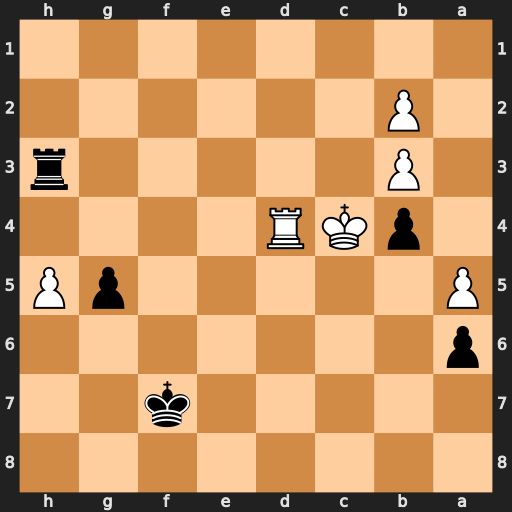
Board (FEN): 8/5k2/p7/P5pP/1pKR4/1P5r/1P6/8
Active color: b
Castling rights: -
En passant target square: -
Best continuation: Rh4 Kd3 Rxd4+ Kxd4 Kg7